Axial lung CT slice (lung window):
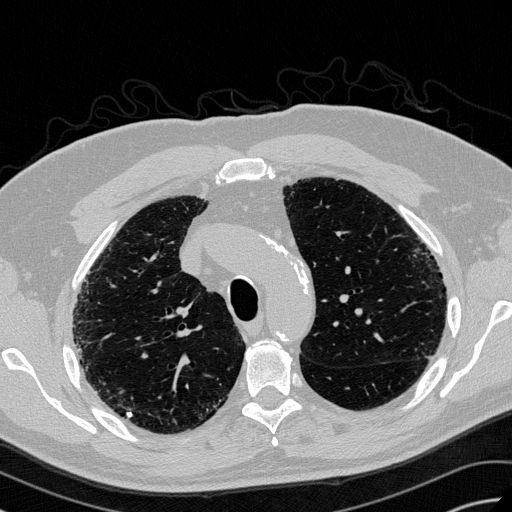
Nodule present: yes
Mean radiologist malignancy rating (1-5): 1